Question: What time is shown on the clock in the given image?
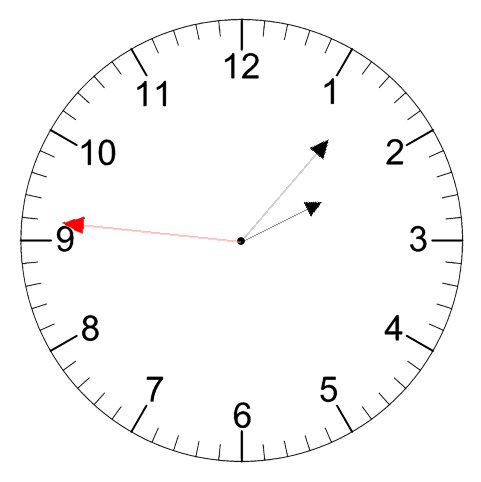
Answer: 02:06:46